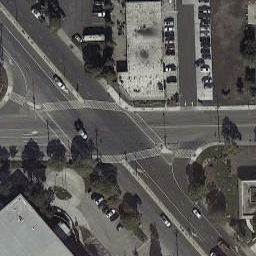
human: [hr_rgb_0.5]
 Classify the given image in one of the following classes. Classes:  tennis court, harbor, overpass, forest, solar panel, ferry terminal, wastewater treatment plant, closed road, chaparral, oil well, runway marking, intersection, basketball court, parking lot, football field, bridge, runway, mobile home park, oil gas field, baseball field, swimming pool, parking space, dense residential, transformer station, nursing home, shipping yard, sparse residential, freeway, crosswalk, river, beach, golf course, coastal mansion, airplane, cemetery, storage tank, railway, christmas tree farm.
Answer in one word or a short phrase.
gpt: intersection